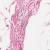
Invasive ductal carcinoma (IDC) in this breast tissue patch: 0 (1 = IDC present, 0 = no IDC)